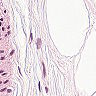
Metastatic tissue present: no